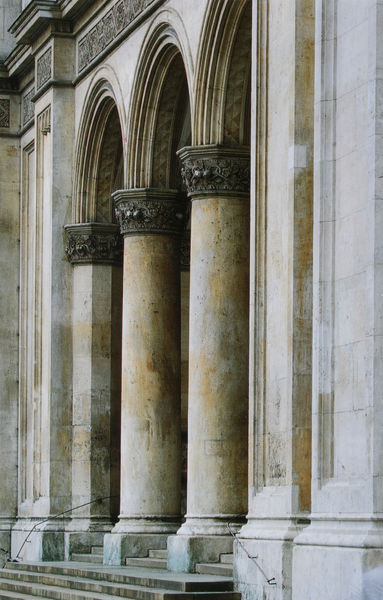
Titel: Fassadendetail
Künstler: Friedrich von Gärtner
Standort: München
Institution: Ludwigskirche
Schlagwörter: weiß, gelb, ausschnitt, grau, hell, marmor, pfeiler, säule, säulen, gebäude, haus, beige, ornament, wand, architektur, sockel, stein, steine, kirche, relief, bogen, fassade, mauer, pilaster, rundbogen, treppe, treppen, detail, ornamente, verzierung, geländer, stufen, foto, bögen, eingang, fugen, außen, münchen, palast, arkaden, kapitelle, kapitell, photo, sandfarben, fries, portal, sims, gesims, sandstein, fresken, treppengeländer, reliefs, schaft, klenze, basen, lisene, kolonade, handlauf, ludwigskirche, stuffen, kapitele, eingand, treppengel#nder, bäisch